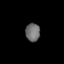
Tissue: lung
Cell type: T cells
Senescence score: 0.2052
Nuclear area (px): 254
Mean DAPI intensity: 110.437